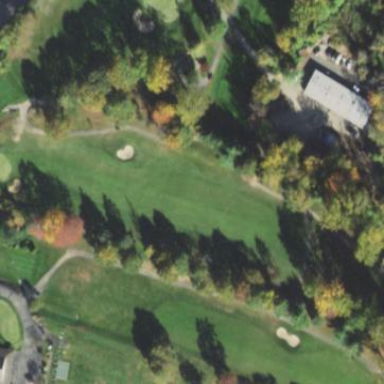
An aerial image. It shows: Grassy area designated as golf fairway.